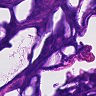
Metastatic tissue present: no